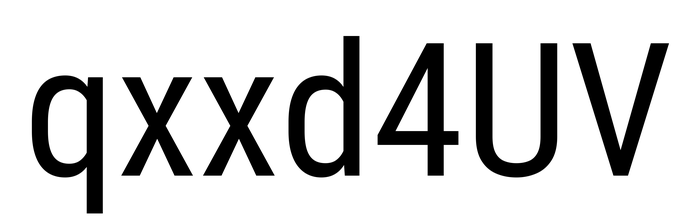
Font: Roboto_Condensed_Regular